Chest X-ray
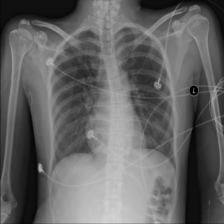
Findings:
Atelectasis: negative
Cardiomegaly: negative
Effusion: negative
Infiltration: positive
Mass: negative
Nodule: positive
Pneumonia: negative
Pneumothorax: negative
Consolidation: negative
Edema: negative
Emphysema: negative
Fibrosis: negative
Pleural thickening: negative
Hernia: negative